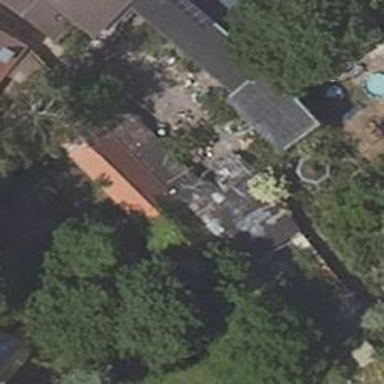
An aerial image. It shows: Shed building.